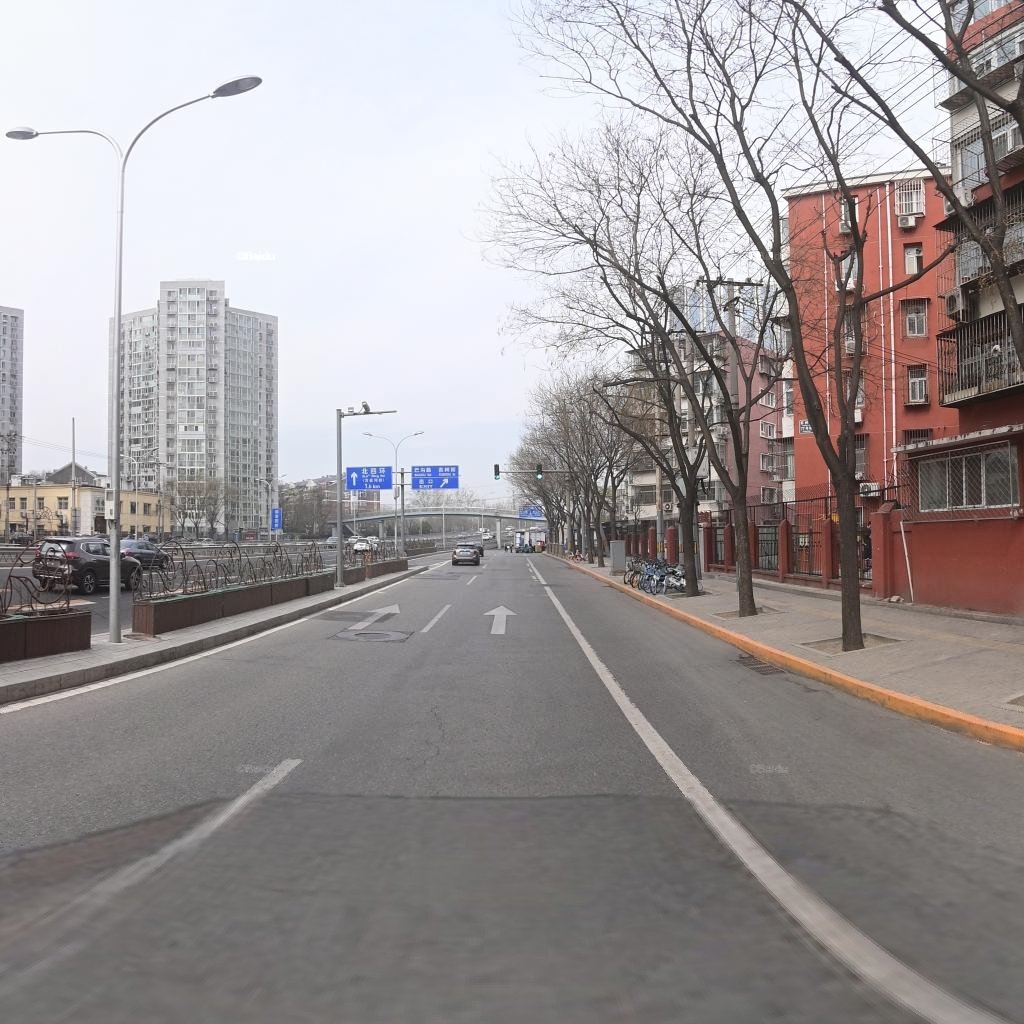
Region: Haidian
Road damage annotations: longitudinal crack, manhole cover, longitudinal crack, transverse crack, manhole cover